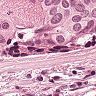
Metastatic tissue present: yes